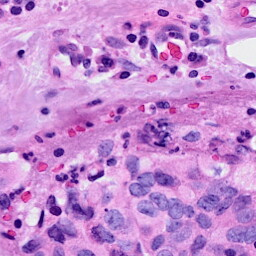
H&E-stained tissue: Breast